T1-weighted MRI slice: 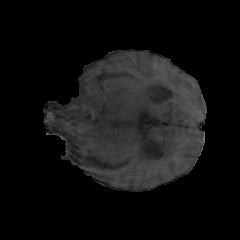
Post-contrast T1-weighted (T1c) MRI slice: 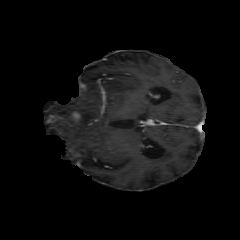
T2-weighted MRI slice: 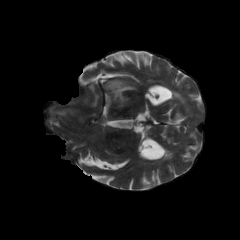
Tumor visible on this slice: yes